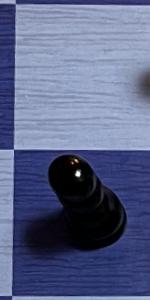
Label: Pawn_Black